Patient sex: M
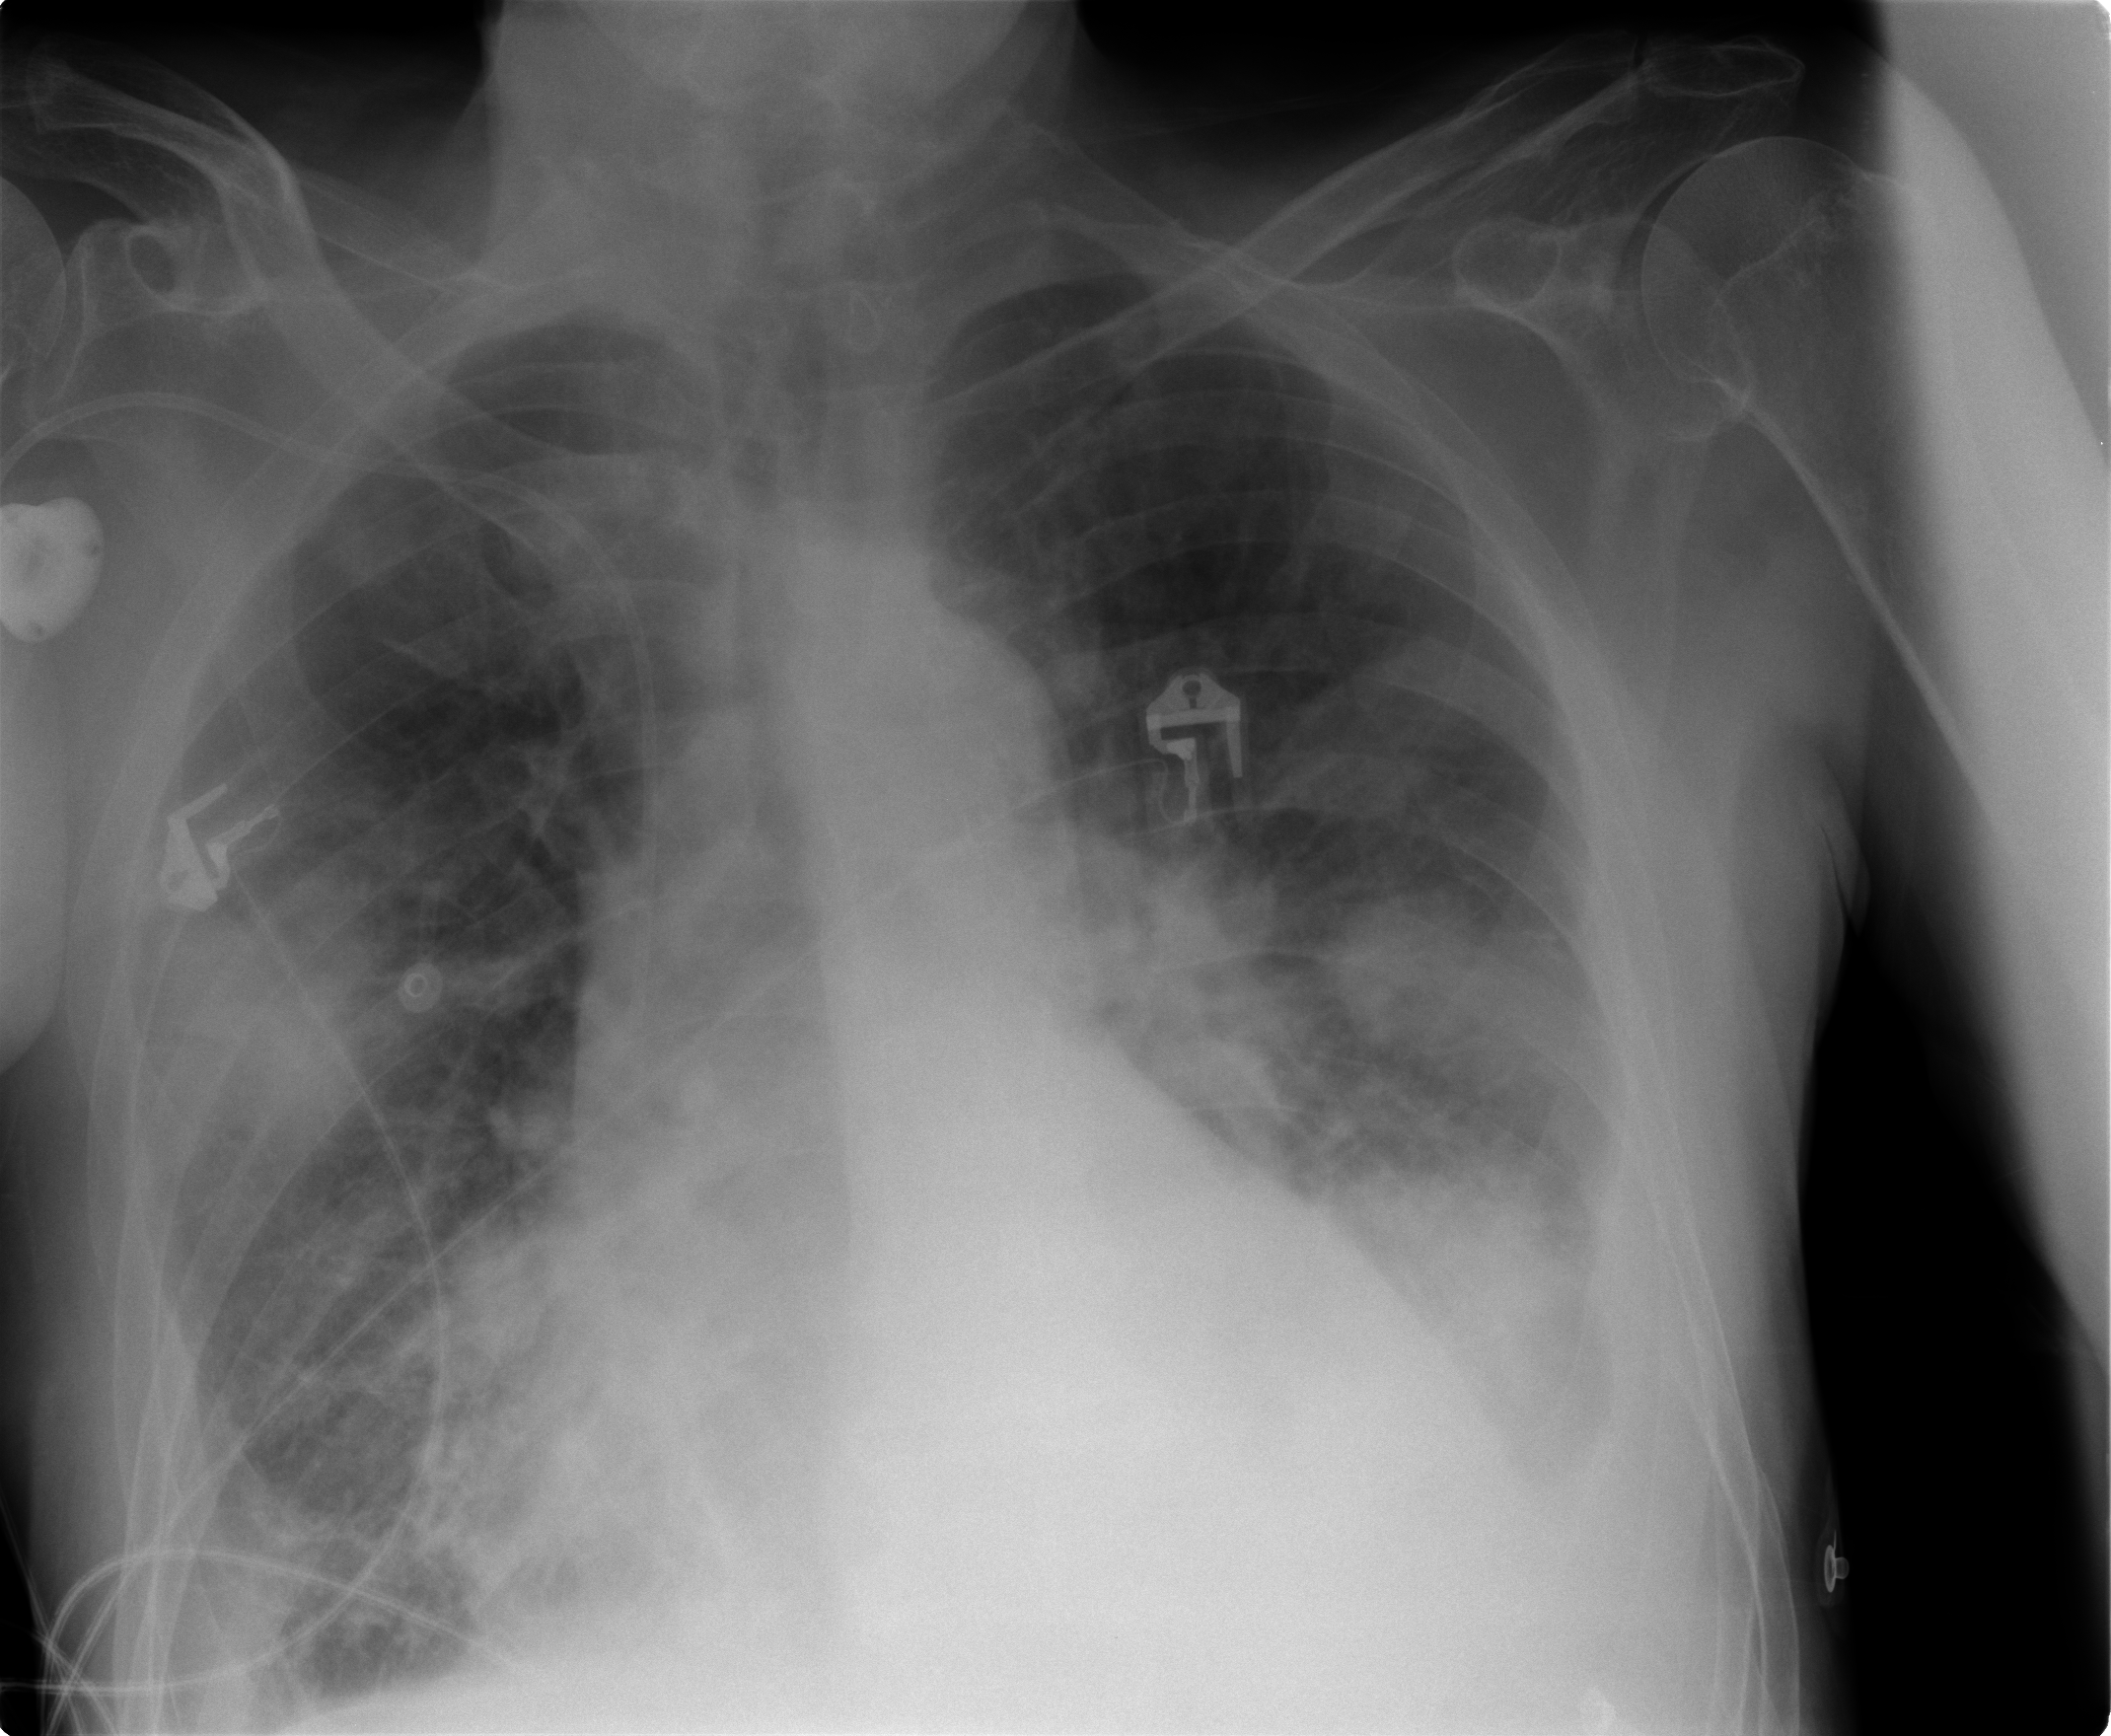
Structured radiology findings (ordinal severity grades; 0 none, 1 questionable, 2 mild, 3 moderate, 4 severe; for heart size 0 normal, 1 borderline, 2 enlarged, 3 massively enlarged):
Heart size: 1
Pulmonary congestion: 0
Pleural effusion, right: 2
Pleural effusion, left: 2
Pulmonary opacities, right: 2
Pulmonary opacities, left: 3
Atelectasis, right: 2
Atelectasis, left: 2